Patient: sex M, age 71
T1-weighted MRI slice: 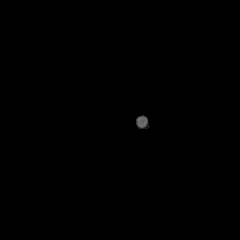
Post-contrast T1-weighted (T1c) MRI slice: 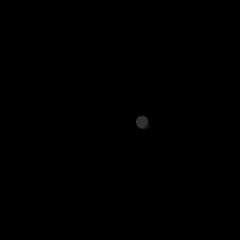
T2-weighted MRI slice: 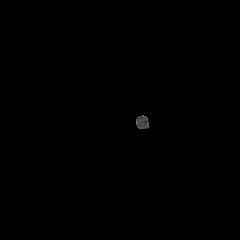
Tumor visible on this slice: no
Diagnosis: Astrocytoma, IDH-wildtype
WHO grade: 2